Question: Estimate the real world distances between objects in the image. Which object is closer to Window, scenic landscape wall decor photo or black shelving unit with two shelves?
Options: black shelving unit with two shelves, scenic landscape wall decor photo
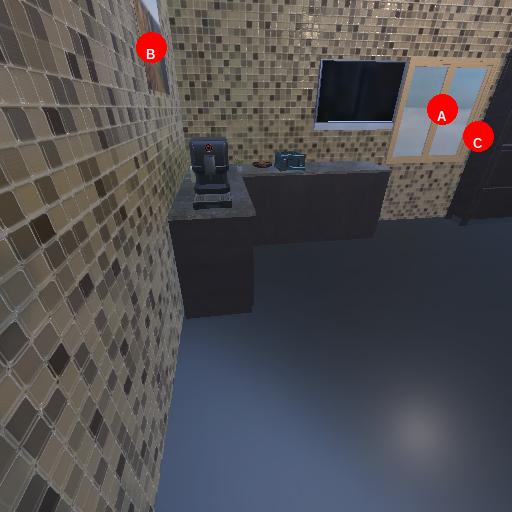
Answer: black shelving unit with two shelves